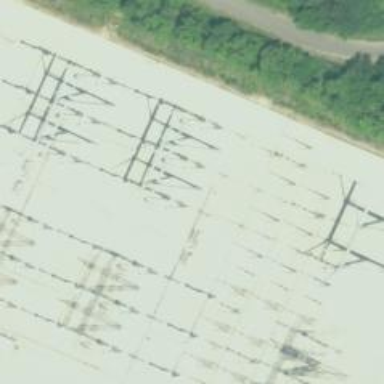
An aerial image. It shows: Switch used for power control.